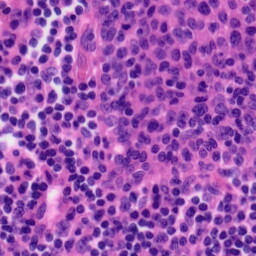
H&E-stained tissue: Tonsil